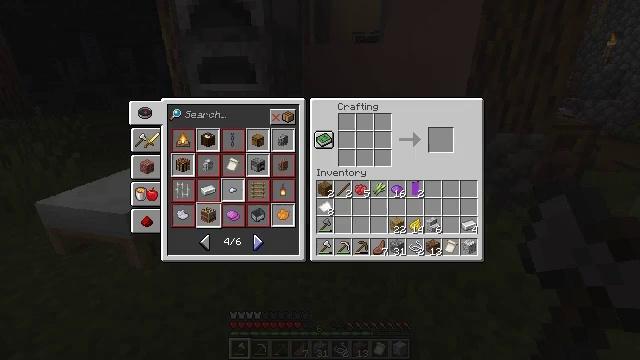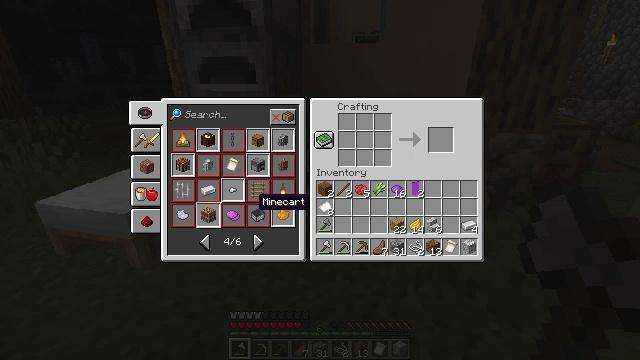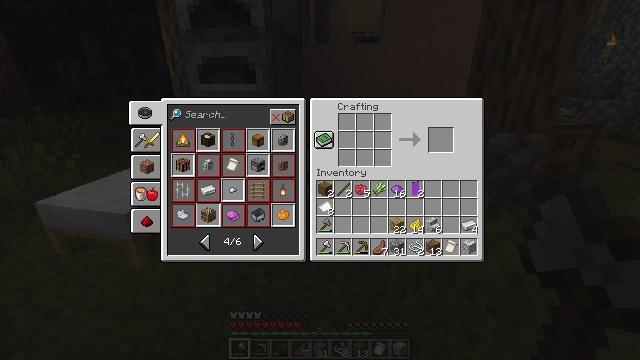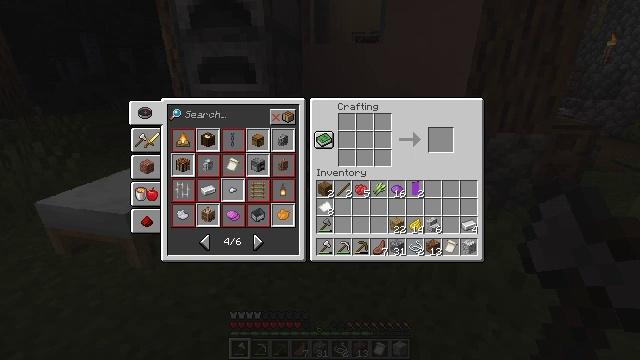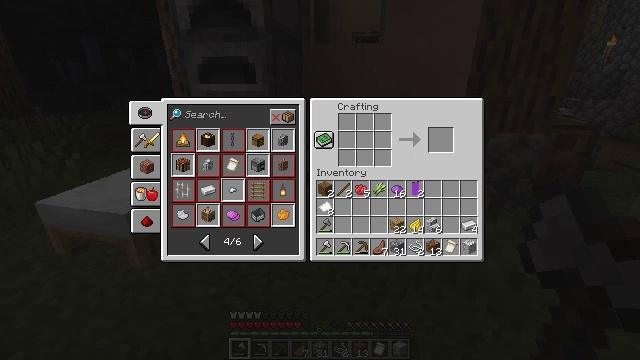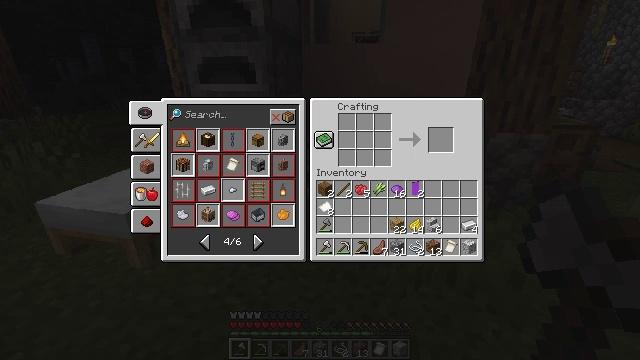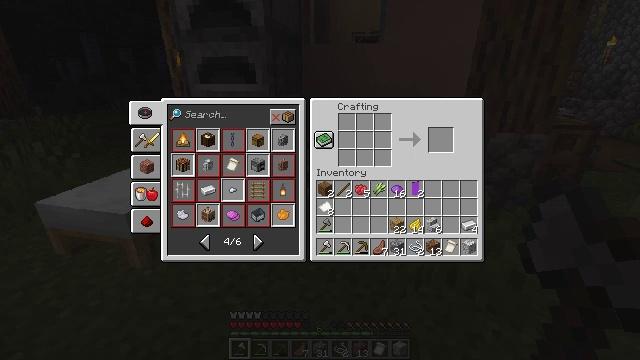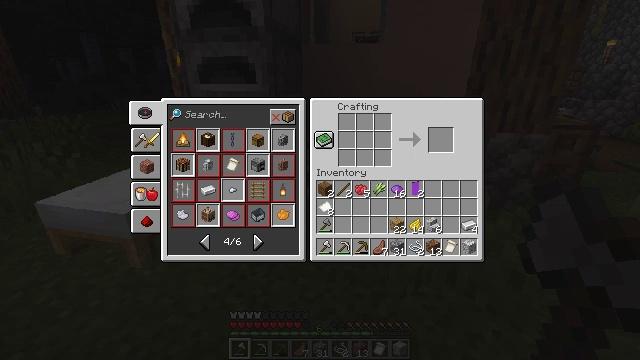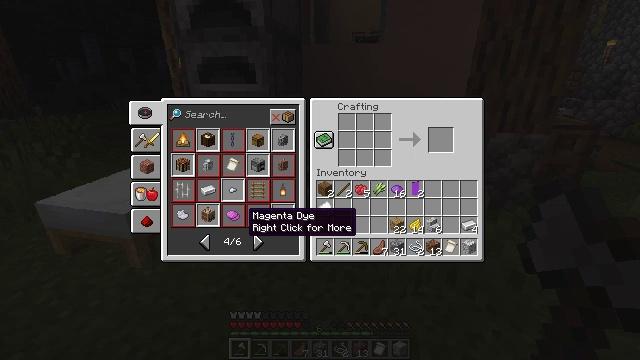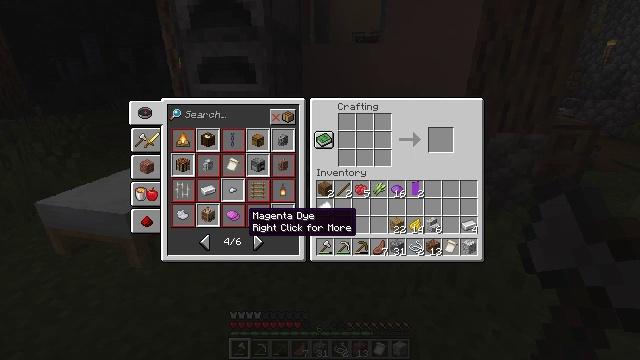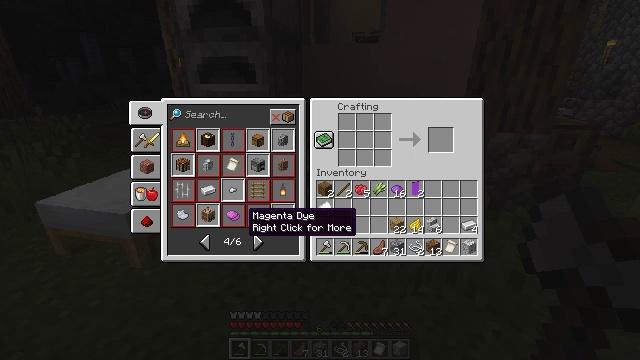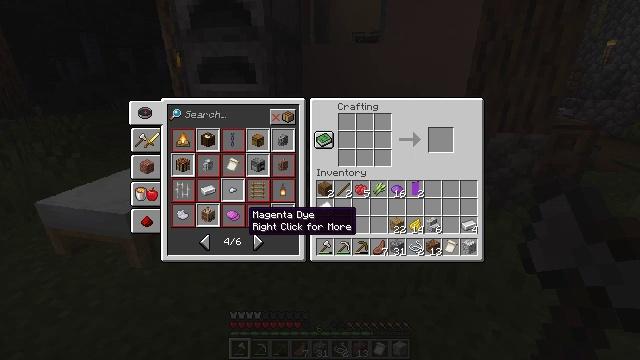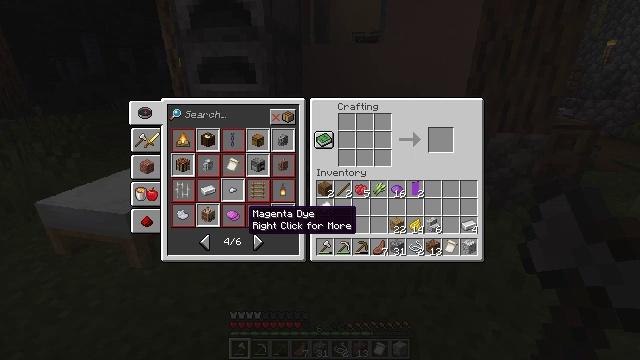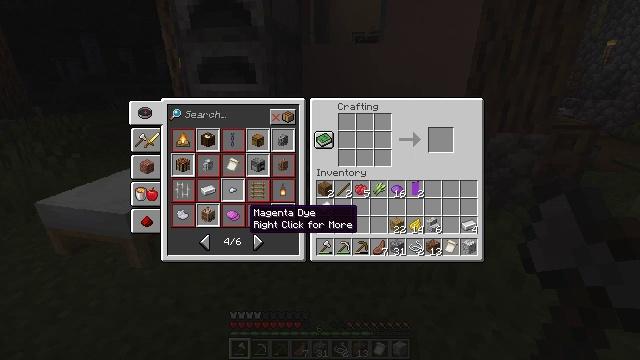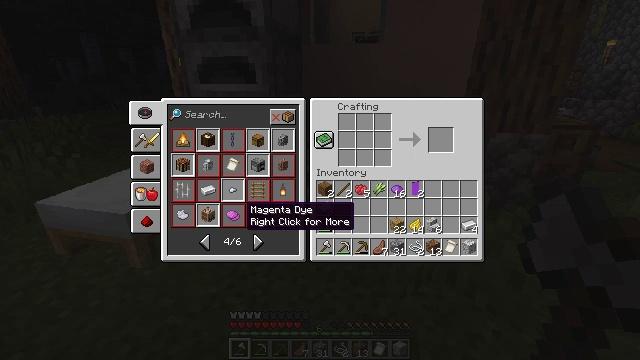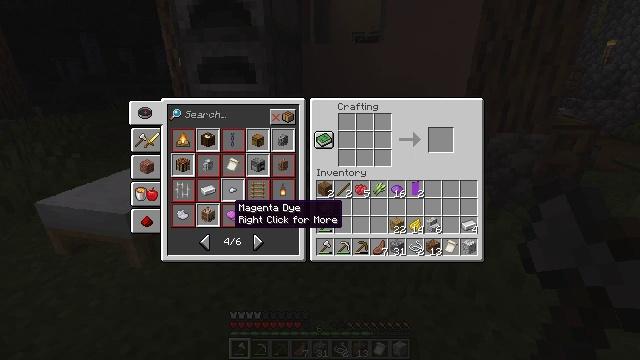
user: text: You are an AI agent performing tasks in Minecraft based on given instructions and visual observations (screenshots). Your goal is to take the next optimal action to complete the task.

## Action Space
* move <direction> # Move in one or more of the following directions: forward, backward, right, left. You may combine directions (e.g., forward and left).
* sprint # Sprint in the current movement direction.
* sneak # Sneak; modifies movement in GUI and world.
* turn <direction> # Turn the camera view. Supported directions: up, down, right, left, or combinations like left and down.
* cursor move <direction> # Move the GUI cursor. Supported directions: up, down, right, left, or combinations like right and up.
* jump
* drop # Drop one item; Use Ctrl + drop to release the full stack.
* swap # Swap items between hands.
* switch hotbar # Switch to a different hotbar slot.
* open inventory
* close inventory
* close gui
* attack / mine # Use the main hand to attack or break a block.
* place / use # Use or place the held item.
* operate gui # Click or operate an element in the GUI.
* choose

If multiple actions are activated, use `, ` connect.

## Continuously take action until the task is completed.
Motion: motion action
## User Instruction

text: Get a loom by crafting with wooden planks and string.
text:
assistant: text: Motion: open gui
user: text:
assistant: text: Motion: cursor move right and up, operate gui
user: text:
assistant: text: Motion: no_op
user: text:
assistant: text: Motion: no_op
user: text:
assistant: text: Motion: no_op
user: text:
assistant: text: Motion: cursor move left and down
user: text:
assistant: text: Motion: cursor move left and down
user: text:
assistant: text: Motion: cursor move left
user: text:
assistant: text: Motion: no_op
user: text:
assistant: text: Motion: no_op
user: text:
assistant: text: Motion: no_op
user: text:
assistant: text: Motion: no_op
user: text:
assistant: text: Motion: no_op
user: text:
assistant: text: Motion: no_op
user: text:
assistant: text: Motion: cursor move left
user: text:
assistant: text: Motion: cursor move left
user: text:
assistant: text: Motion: no_op
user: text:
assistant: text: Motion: no_op
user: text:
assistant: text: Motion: no_op
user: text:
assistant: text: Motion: operate gui
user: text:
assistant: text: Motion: operate gui
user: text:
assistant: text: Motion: no_op
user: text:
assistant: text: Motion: cursor move right
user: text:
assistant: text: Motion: cursor move right and up
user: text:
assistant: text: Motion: cursor move right and up
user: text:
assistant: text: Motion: cursor move right
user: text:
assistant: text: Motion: no_op
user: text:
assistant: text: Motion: no_op
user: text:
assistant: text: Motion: cursor move right and up
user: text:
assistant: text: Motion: no_op